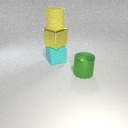
large cyan rubber cube below large yellow metal cube